Question: template.py
'''
{{ FormatForm.date_format }}
'''
The above template is rendering the output in the following format in image
I am using model form.
Is it possible to customize the radio button so that the bullet points at the left of each radio button is not required or how to remove the bullet point at the left of radio button.
I am using 'django 1.3.7',can any one tell me how to implement it.
Thanks
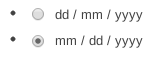
Answer: Small change in Hedde's answer worked for me
'''
ul li {
list-style: none;
}
'''
Thanks